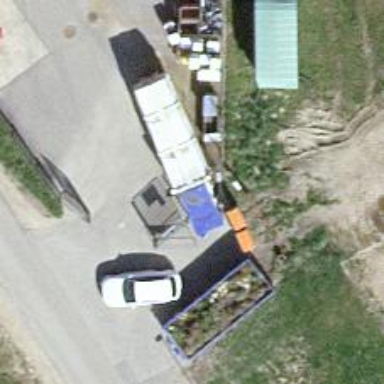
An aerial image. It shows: Waste disposal area for trash.